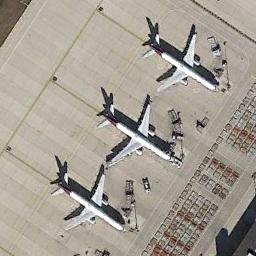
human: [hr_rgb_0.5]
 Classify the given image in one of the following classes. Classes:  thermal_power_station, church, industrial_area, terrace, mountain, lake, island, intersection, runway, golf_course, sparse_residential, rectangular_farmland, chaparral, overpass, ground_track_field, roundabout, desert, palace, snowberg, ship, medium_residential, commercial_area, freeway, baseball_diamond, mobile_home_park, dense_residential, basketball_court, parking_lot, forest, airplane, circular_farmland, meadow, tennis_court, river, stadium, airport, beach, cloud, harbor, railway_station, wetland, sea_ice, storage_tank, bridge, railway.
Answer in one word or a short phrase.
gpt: airplane